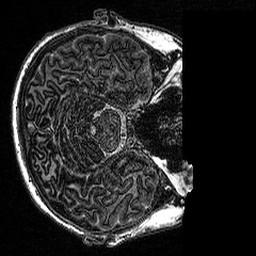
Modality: MP2RAGE
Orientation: axial
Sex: male
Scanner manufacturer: siemens
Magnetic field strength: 3 T
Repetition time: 5 s
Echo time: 0.00292 s